A bearing vibration time series has been folded into this square grayscale image, one row per segment of consecutive samples. Based on the visible evidence, which condition applies: normal, inner_race, outer_race, ball?
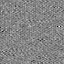
Answer: inner_race